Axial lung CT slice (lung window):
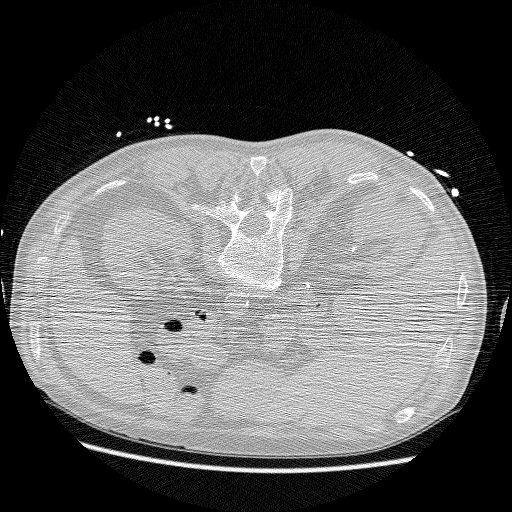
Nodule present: no